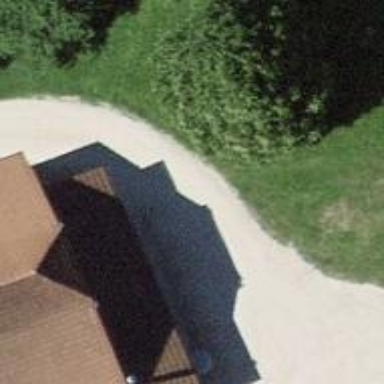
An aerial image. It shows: Unpaved driveway with service road designation.